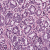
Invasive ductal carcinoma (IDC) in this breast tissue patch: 1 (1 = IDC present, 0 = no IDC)